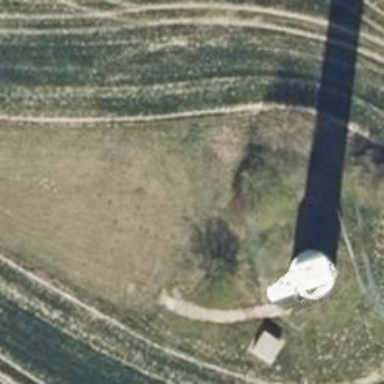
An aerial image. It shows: Wind generator powered by horizontal-axis wind turbine.